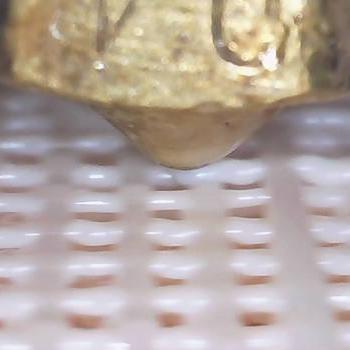
Flow rate: 149%